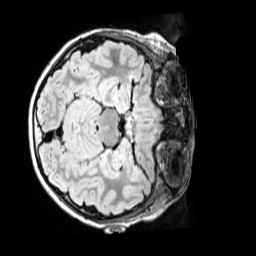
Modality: FLAIR
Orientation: axial
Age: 11
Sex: male
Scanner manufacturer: siemens
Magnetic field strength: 3 T
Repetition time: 5 s
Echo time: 0.388 s